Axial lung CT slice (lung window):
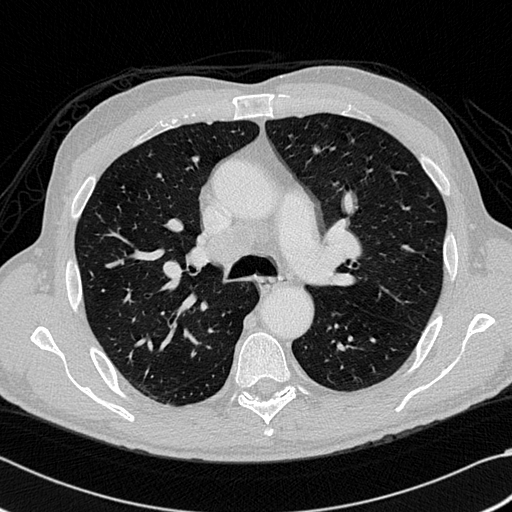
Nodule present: no